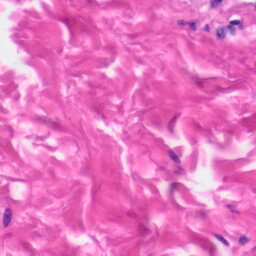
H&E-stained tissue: Skin